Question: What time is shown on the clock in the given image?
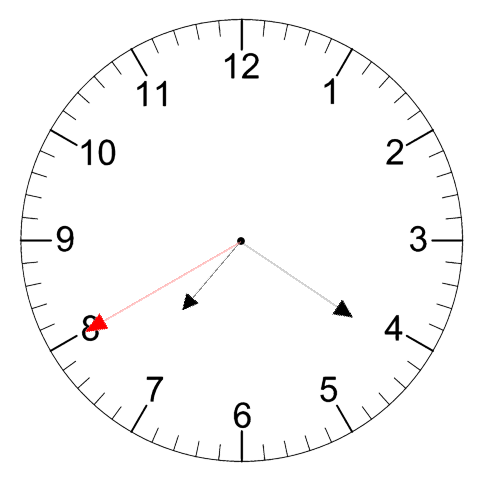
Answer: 07:20:40